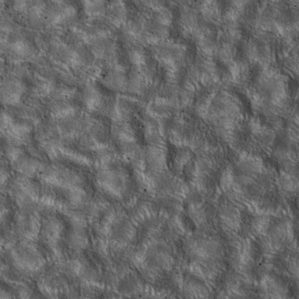
Label: non_frost